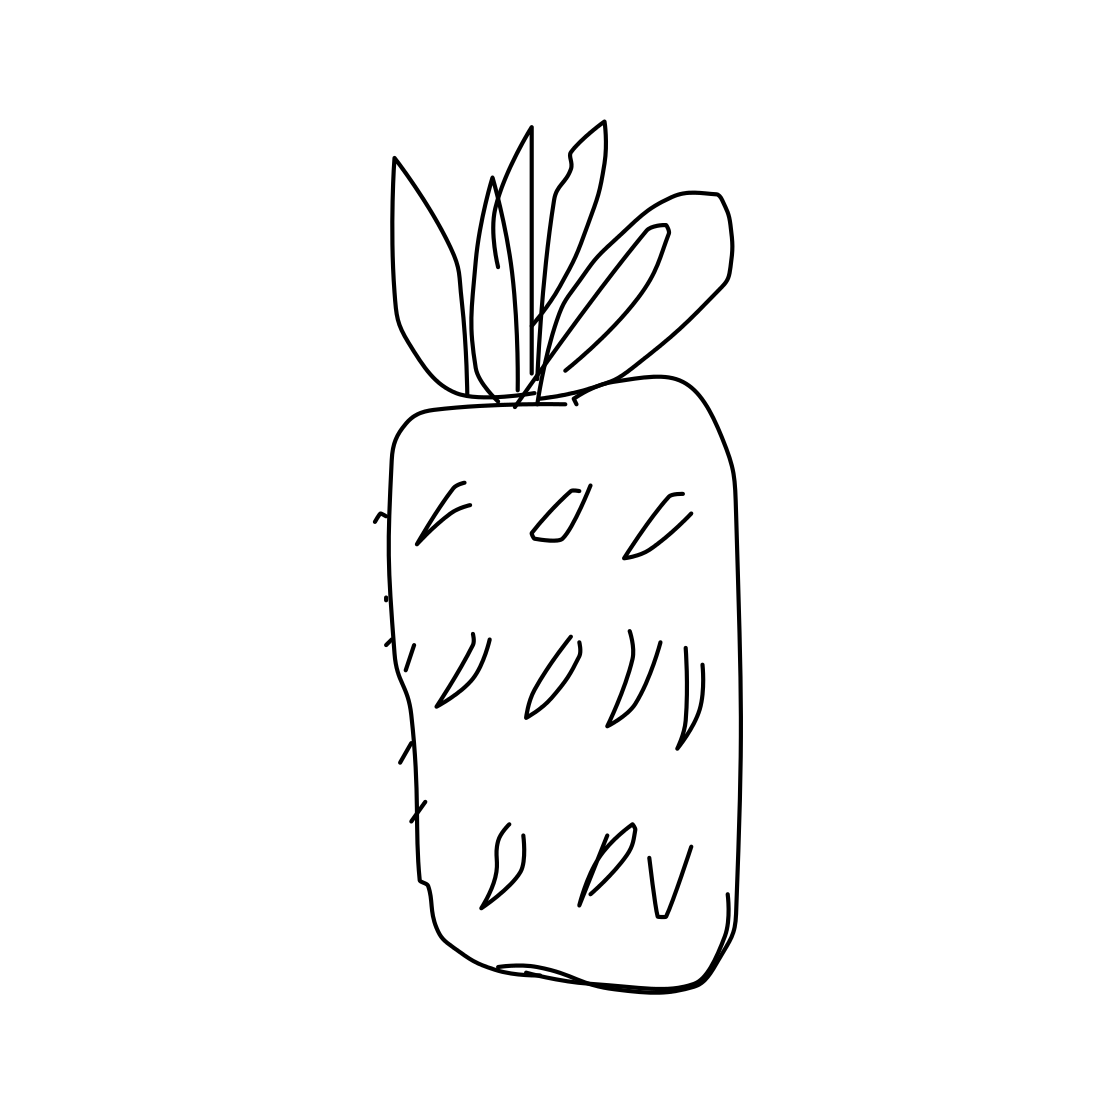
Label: pineapple